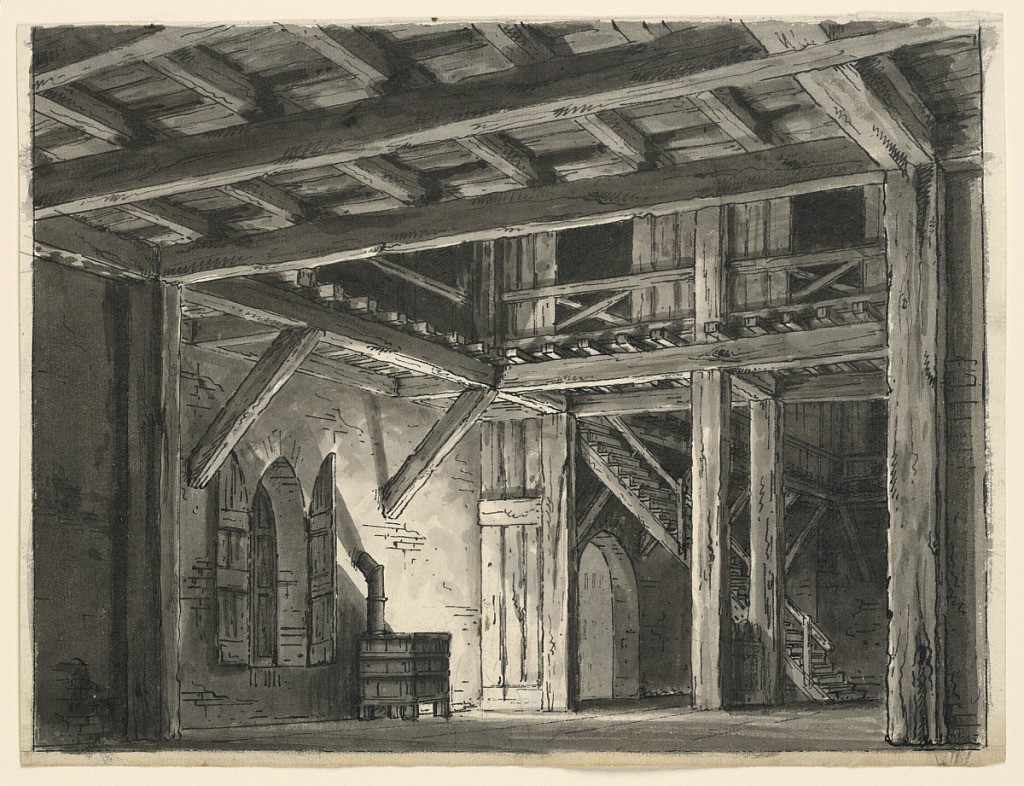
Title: Stage Design, Interior of Barn
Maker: Romolo Achille Liverani, Italian, 1809 - 1872
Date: early 19th century
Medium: Pen and sepia ink, brush and wash on paper
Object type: Drawing
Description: Horizontal rectangle. Interior of wooden barn with beam roof and stove. Staircase in background leads to exposed upper level.